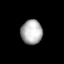
Tissue: lung
Cell type: Endothelial cells
Senescence score: 0.2405
Nuclear area (px): 508
Mean DAPI intensity: 177.171